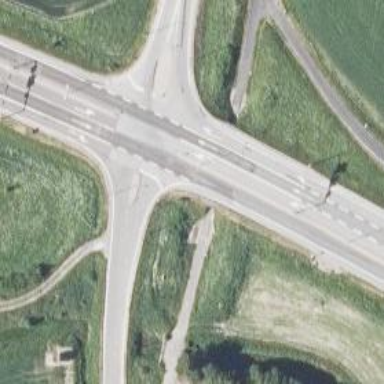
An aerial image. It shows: Asphalt cycleway.